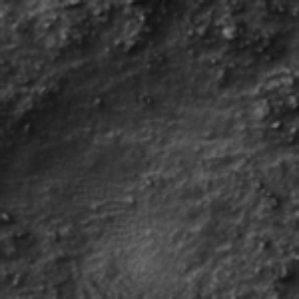
Label: frost